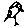
Label: bird